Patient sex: F
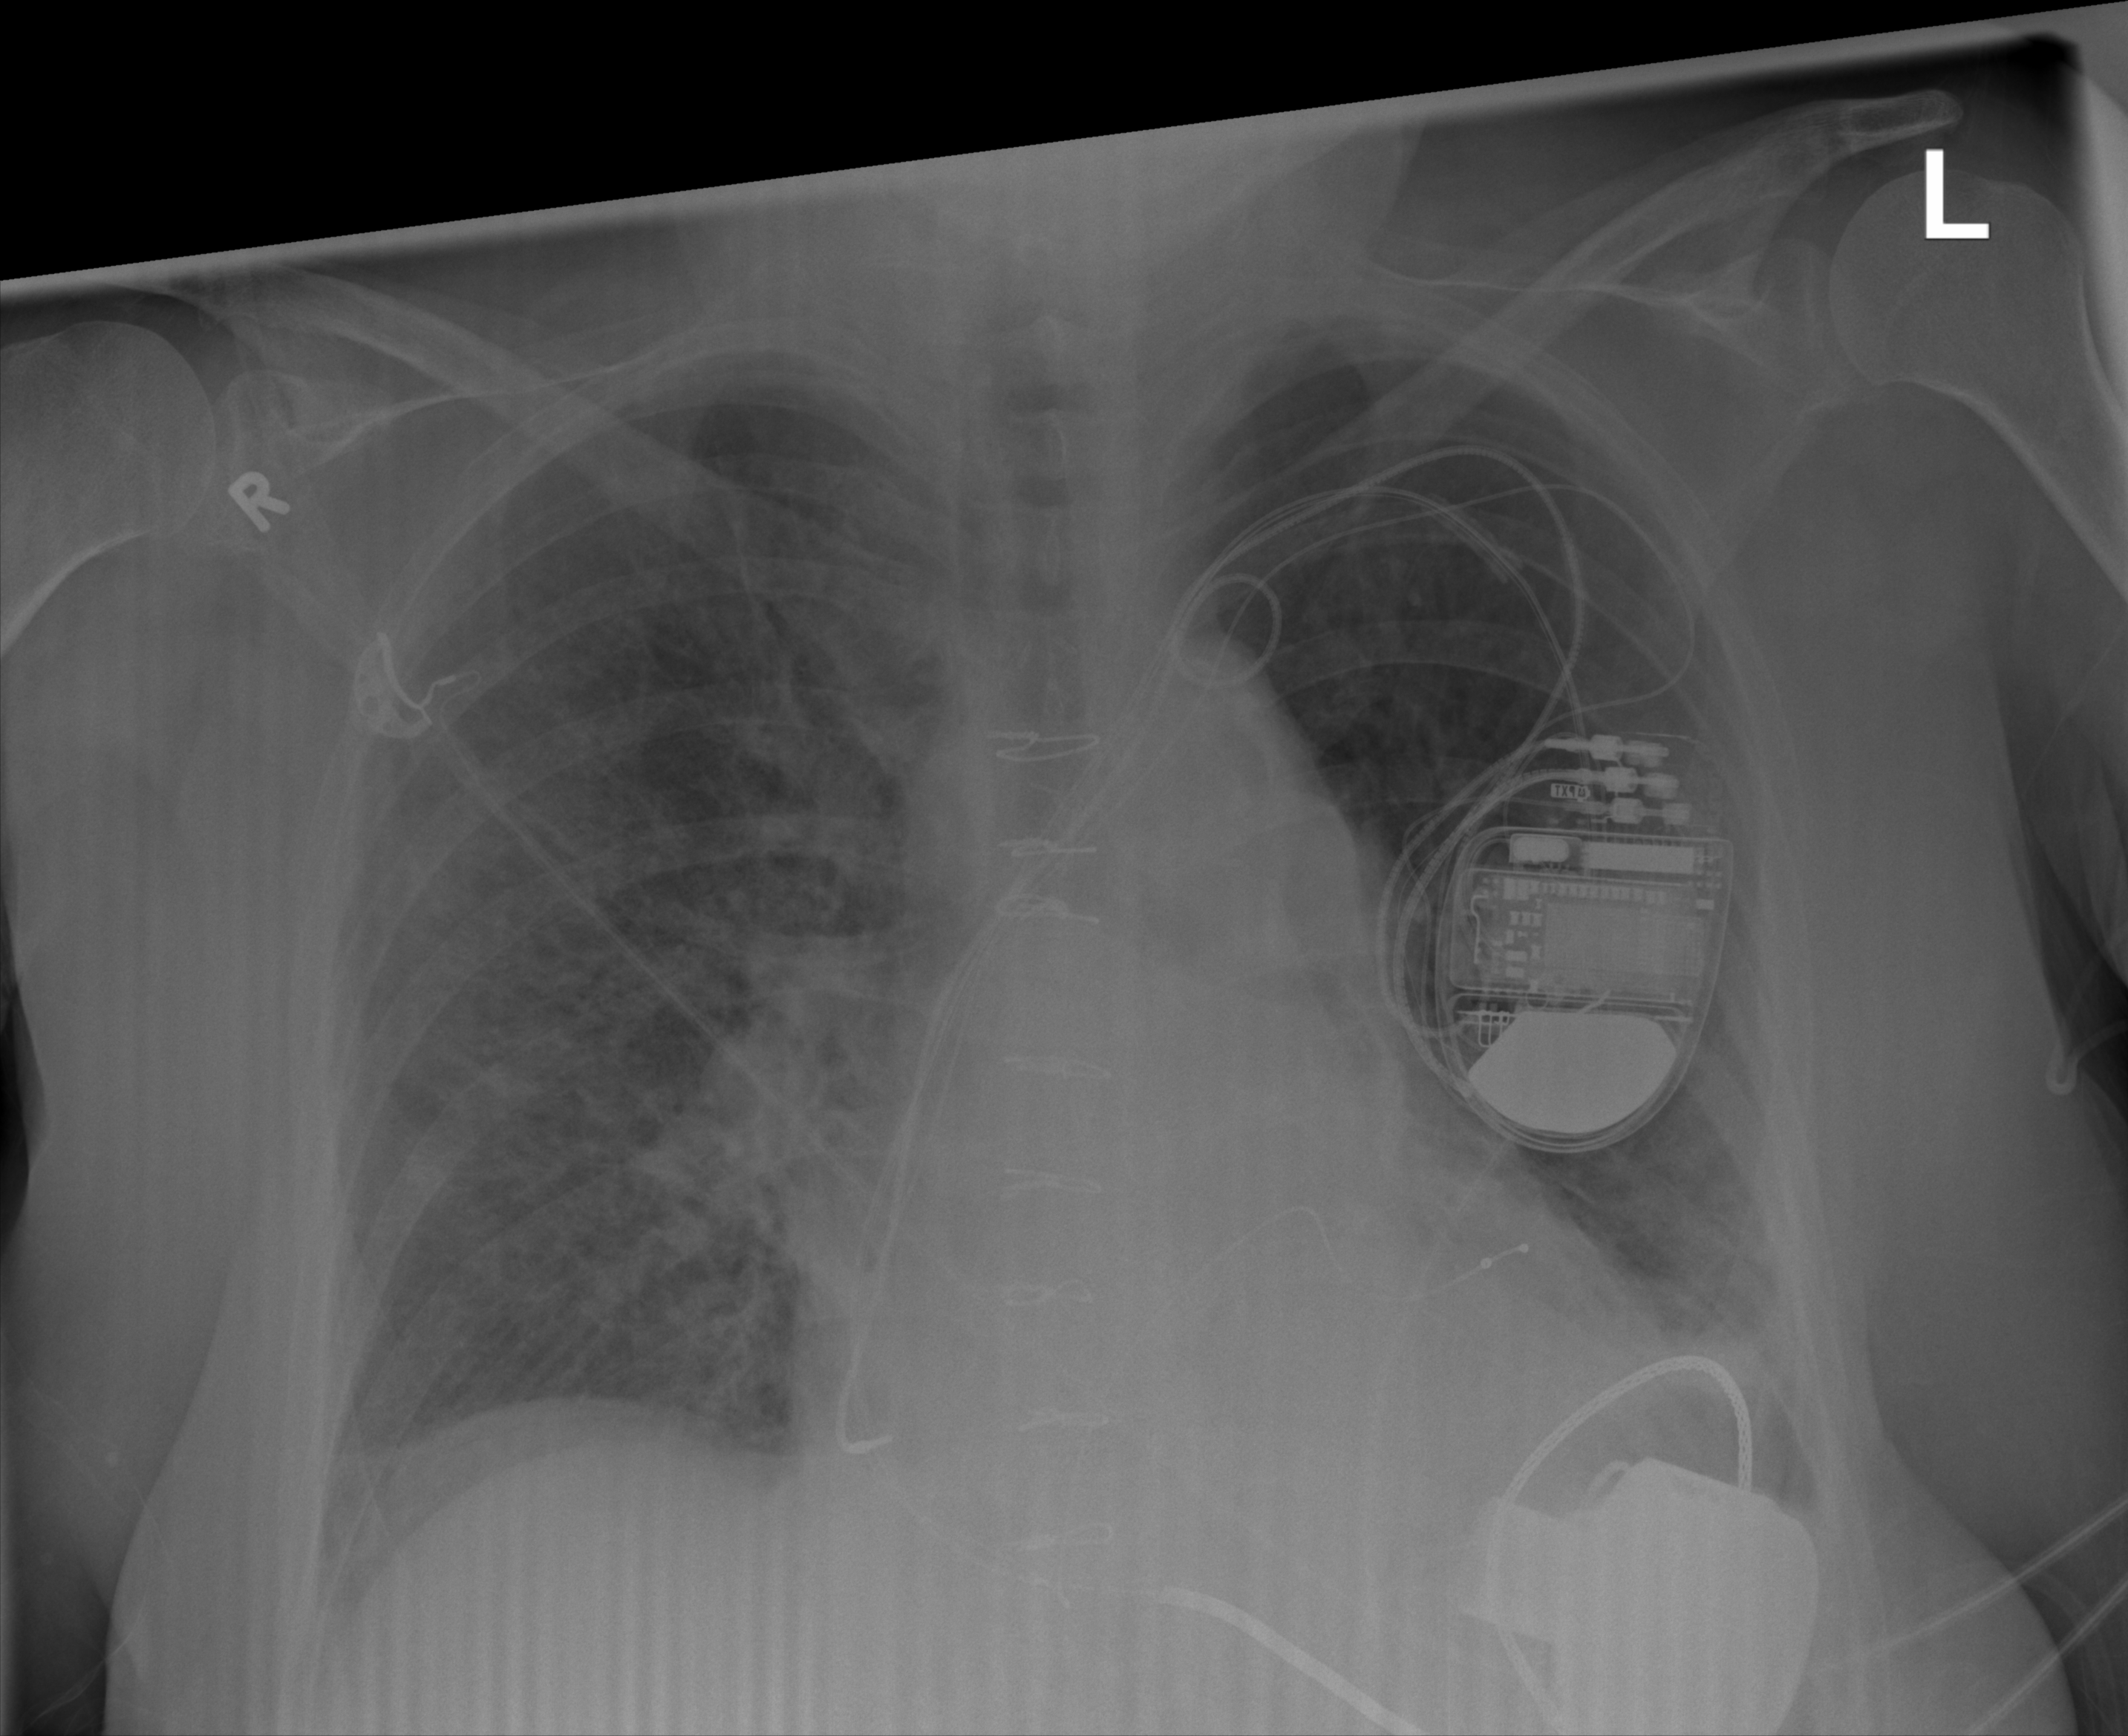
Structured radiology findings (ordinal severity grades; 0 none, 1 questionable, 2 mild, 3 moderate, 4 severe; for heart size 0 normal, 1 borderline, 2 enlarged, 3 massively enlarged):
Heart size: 2
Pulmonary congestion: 2
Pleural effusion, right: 2
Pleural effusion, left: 2
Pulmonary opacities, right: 2
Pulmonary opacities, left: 2
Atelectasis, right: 2
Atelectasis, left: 2